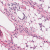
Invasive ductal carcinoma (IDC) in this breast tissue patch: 1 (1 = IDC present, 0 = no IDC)